Question: I wonder why IntelliJ detects text within div-tags as code. First I thought it might have to do with AngularJS but even if I deactivate those plugins this behaviour is still there.

If I replace the div-tags by e.g. p-tags its working.
I have no idea if this is a problem or not but I never heard of anything like that and also can't find anything related on the internet. Hopefully someone can tell me anything about this.
One problem is that the auto-indent wraps each of those "wrong words" into a new line.
/edit
: Check Settings -> Language Injections -> Disable "xml:div JavaScript"
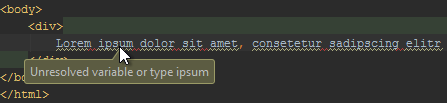
Answer: seems you have some language injected into '<div>' tag. Do you have any custom language injections defined? Please check Settings/Language injections